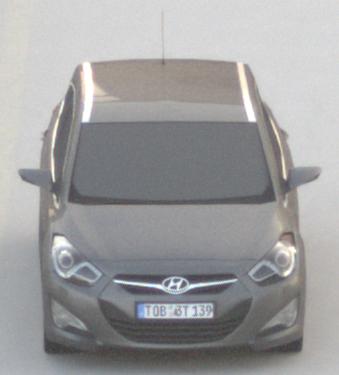
Make: Hyundai
Model: i40 Kombi 1.6 GDI
Detailed model: i40 (VF) Kombi
Model produced from: 2012/08
Model produced until: 2013/09
Doors: 5
Color: gray
Road condition: dry road
Daytime: sunrise or sunset
Contrast: low contrast